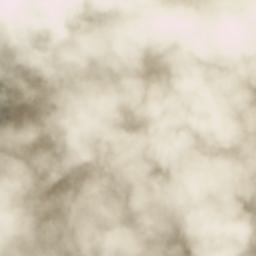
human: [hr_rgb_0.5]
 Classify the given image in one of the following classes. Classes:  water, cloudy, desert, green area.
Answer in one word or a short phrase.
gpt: cloudy